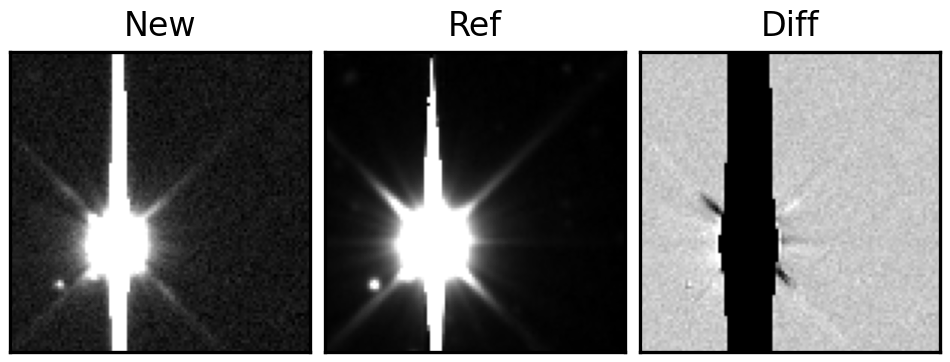
Label: bogus